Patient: sex M, age 58
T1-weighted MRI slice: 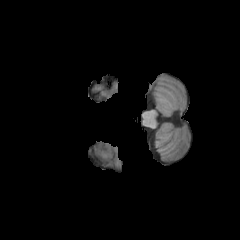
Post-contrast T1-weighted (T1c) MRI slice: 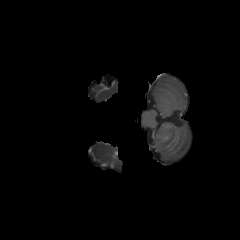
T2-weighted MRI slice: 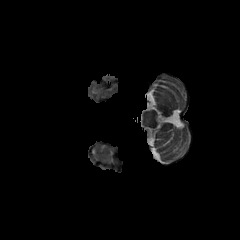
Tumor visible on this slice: no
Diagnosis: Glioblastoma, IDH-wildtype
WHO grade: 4